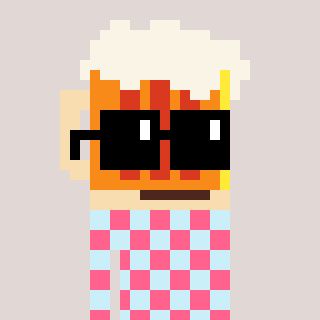
a pixel art character with square black sunglasses, a beer-shaped head and a cold-colored body on a warm background